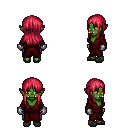
a pixel art fantasy rpg character, female body template, orc, green skin, red robe, magenta pants, ruby red unkempt hairstyle, metal gloves, gray slippers, four views (front, back, left, right), 2x2 character sprite sheet, small pixel art, hard edges, no anti-aliasing